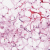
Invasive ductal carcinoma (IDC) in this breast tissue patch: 0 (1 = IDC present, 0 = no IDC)